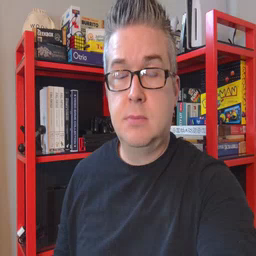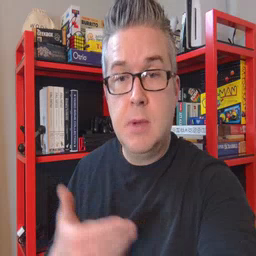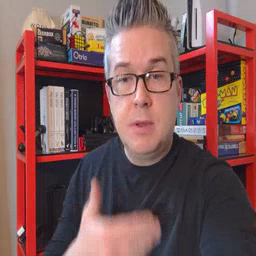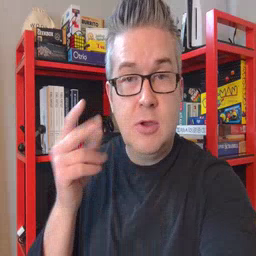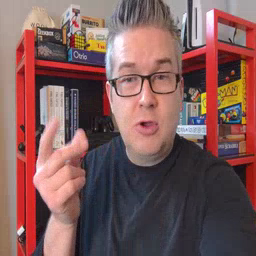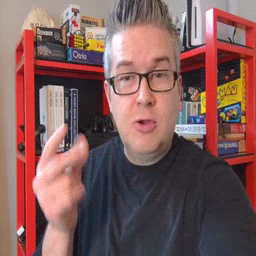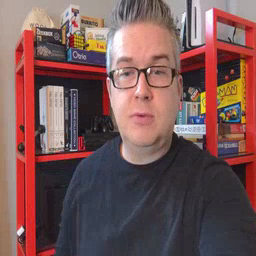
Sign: puppy